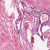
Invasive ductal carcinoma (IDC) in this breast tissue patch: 0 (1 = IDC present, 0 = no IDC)